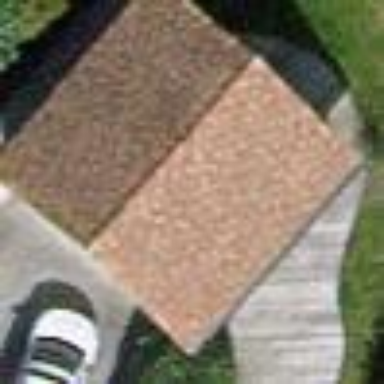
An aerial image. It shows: Garage building.